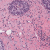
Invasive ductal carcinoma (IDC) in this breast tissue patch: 0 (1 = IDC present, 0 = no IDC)